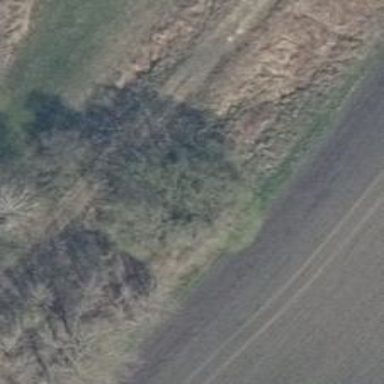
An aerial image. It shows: Row of trees in natural setting.